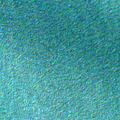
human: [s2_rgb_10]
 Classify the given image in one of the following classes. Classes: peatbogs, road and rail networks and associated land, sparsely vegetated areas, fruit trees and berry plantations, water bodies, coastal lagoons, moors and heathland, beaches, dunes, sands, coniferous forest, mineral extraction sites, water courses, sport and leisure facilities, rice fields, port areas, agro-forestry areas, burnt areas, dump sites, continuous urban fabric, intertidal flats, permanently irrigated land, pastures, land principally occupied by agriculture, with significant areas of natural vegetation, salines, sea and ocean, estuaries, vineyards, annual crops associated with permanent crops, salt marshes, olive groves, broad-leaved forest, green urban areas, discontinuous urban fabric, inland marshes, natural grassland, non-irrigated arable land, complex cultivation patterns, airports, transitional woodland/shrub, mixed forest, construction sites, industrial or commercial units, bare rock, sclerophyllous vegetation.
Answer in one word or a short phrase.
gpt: sea and ocean